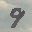
Label: 9